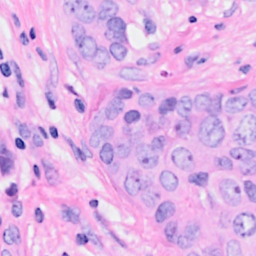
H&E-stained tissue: Breast